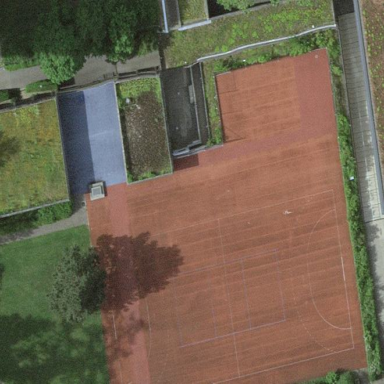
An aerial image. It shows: Clay basketball court in leisure land pitch.